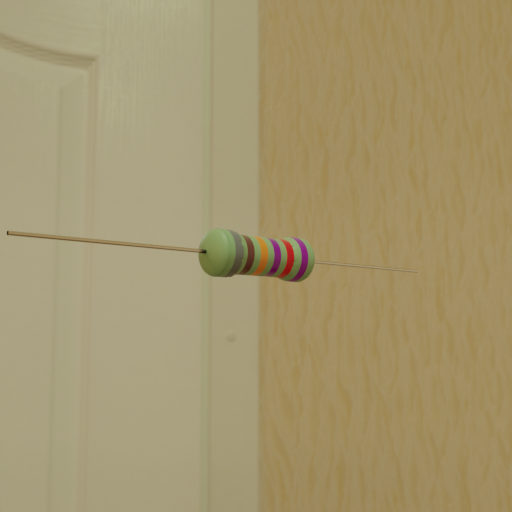
Resistor colour bands (in order): gray, brown, orange, violet, red, violet